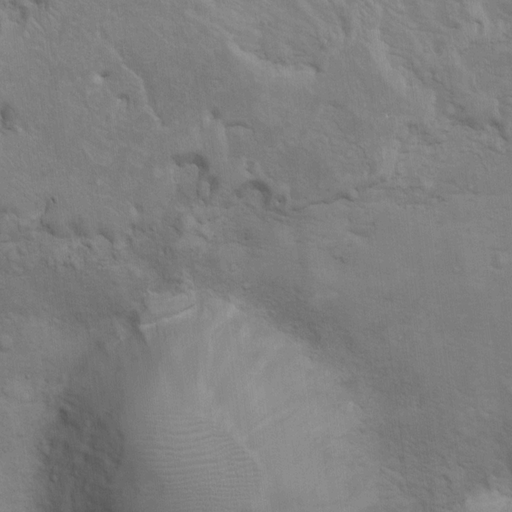
Classes present: Background, Cone